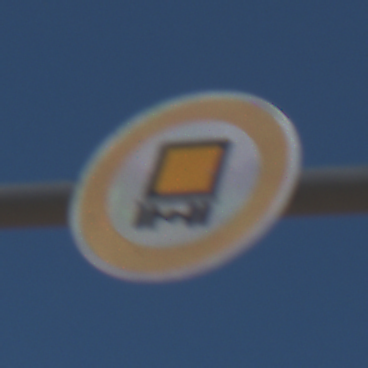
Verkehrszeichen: VerbotKennzeichnungspflichtigeKraftfahrzeugeGefaehrlicheGueter
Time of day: MorningAfternoon
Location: Outdoor (Suburban)
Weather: PartlyCloudy
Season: NotSpecified
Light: Natural